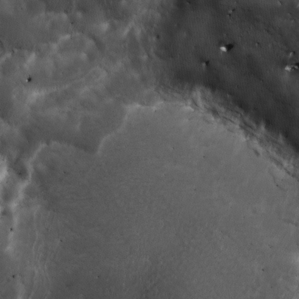
Label: non_frost